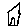
Label: house